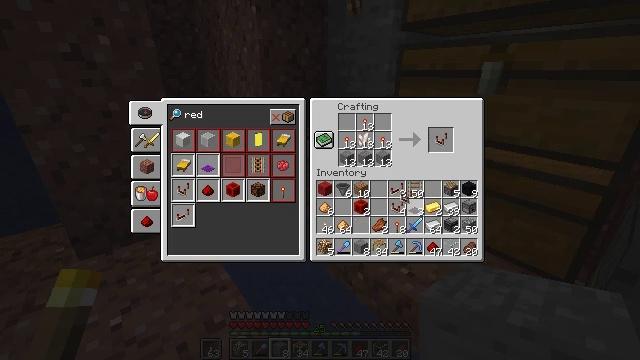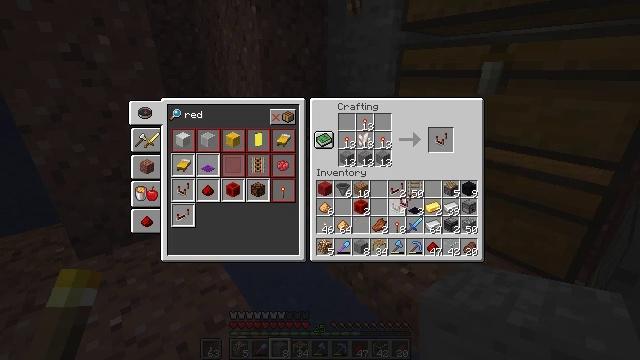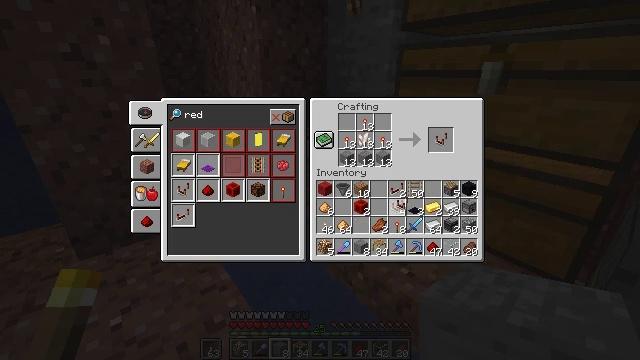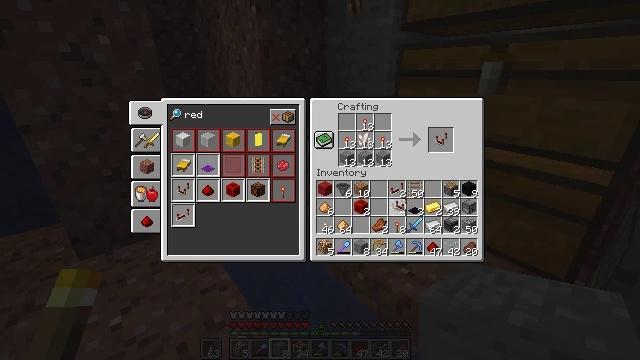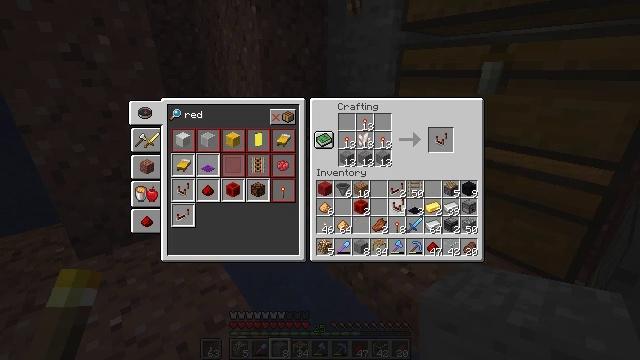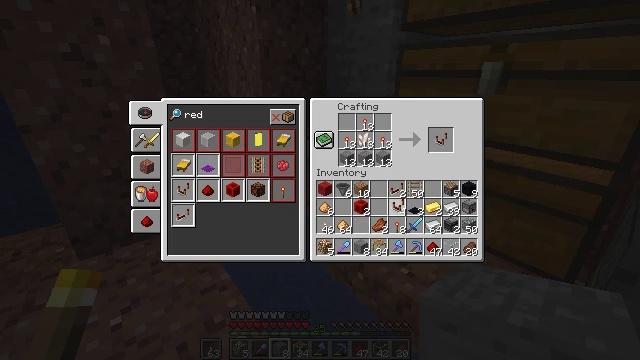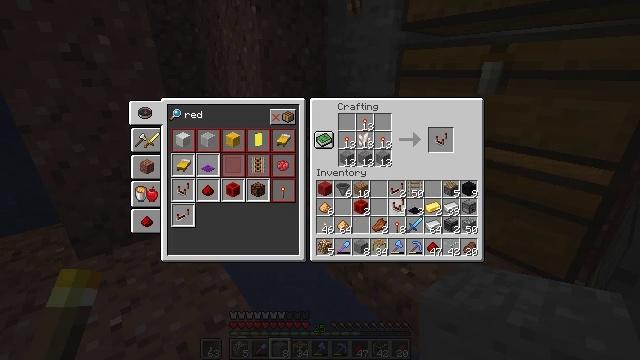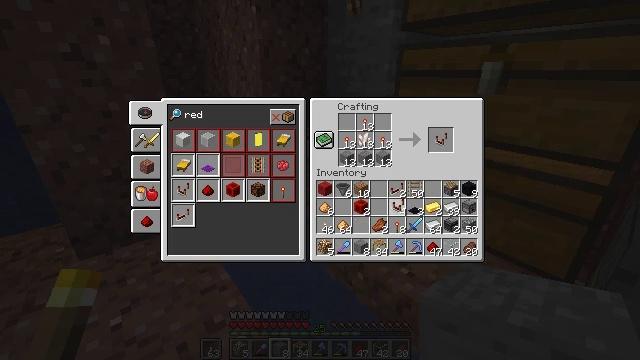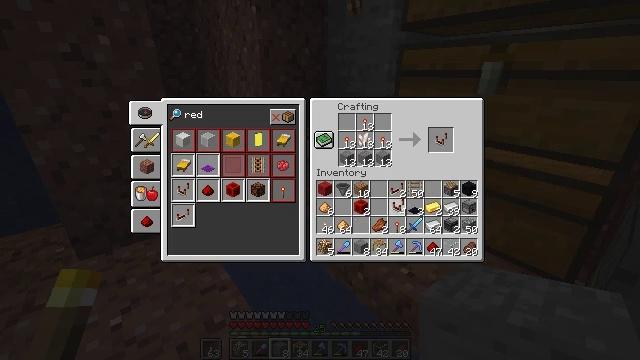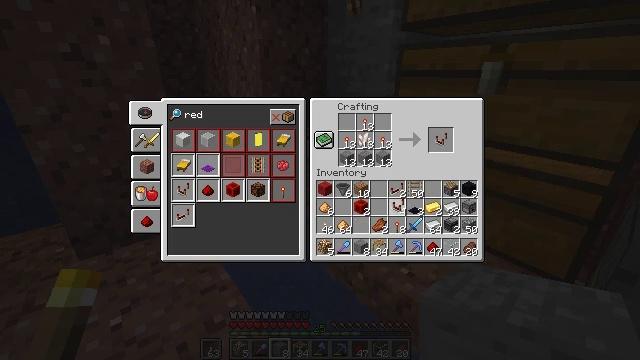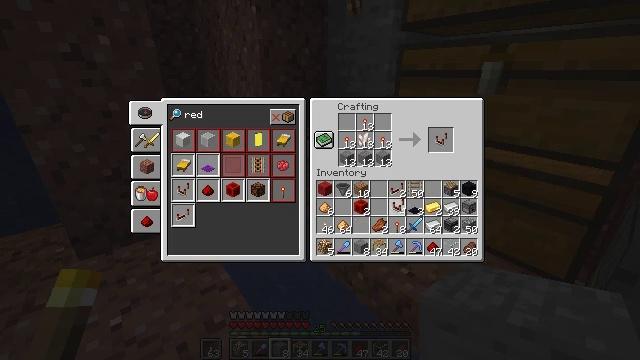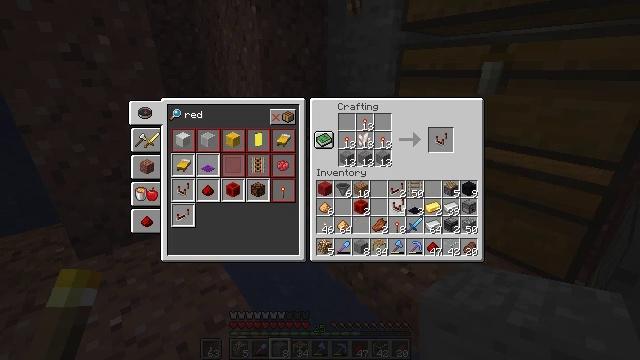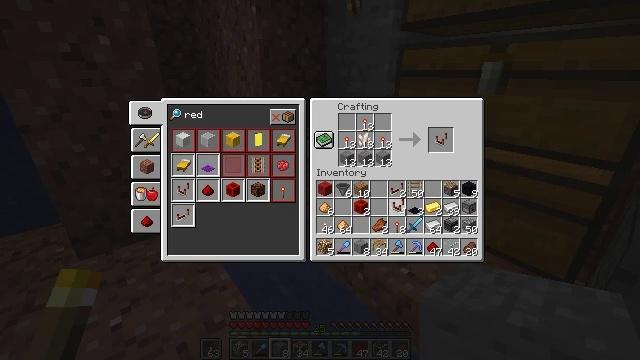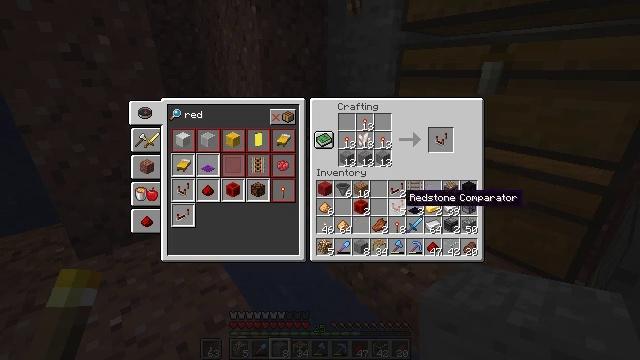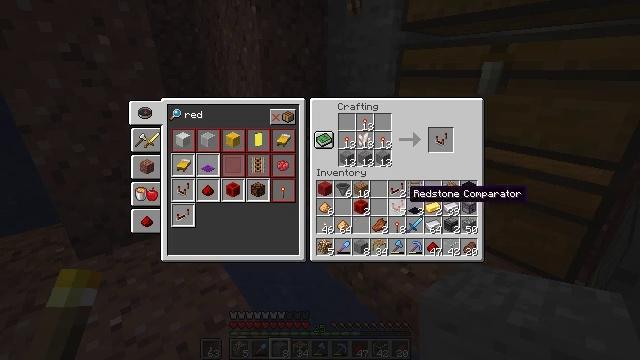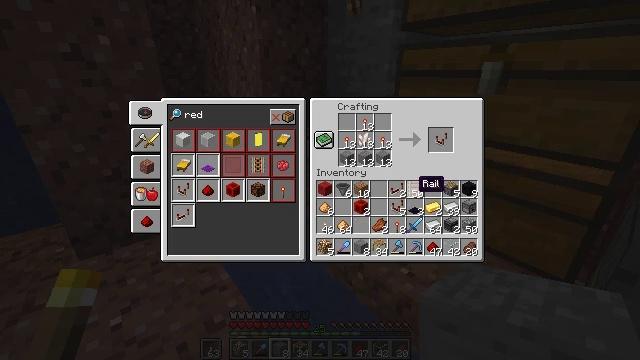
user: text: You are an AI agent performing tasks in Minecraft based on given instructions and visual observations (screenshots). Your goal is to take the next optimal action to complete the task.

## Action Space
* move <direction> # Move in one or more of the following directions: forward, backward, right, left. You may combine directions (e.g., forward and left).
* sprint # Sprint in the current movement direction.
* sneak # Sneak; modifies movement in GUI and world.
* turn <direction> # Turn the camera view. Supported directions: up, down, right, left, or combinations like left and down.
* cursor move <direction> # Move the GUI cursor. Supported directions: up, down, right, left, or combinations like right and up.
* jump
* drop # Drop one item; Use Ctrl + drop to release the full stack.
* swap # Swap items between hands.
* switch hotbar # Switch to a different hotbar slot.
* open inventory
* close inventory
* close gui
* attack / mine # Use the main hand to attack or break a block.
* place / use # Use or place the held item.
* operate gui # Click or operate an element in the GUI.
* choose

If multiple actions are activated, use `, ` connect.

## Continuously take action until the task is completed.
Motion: motion action
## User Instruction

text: Create a comparator with three redstone torches, three stones, and one nether quartz.
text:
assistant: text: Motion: no_op
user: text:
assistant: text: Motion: no_op
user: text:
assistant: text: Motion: no_op
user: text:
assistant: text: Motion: no_op
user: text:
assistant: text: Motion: no_op
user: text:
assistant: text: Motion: no_op
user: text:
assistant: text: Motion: no_op
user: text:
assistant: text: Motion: no_op
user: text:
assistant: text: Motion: no_op
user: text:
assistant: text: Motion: no_op
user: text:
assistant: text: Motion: operate gui
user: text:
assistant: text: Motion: operate gui
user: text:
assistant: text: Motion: no_op
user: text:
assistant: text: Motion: no_op
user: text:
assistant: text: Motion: cursor move right and up
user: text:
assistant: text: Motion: cursor move right and up
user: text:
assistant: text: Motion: cursor move up
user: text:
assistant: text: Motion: cursor move up
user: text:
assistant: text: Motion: no_op
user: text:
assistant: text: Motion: no_op
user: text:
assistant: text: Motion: no_op
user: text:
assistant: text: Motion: no_op
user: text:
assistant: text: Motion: no_op
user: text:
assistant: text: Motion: no_op
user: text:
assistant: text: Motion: no_op
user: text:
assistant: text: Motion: operate gui
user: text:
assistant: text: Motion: operate gui
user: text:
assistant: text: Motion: cursor move left and down, operate gui
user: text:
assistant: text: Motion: cursor move left and down
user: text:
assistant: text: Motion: cursor move left and down